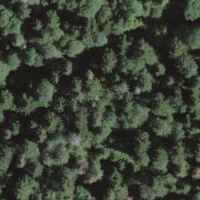
EUNIS habitat code: 43
Species observed at this site:
Lathyrus vernus
Cardamine heptaphylla